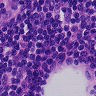
Metastatic tissue present: no